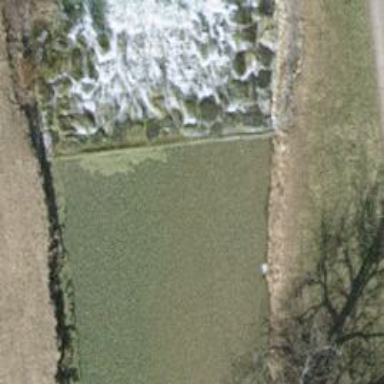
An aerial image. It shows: Weir in waterway.